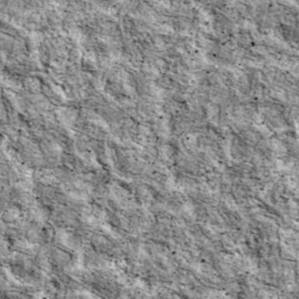
Label: non_frost